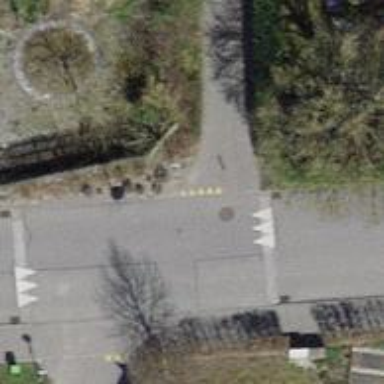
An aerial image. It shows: Bollard.